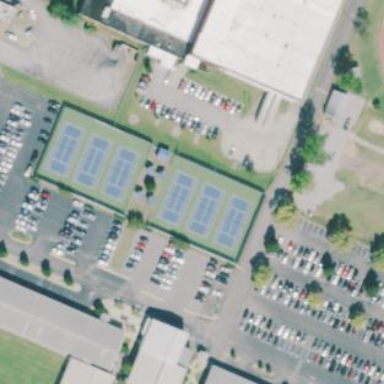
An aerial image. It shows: Tennis court on pitch.